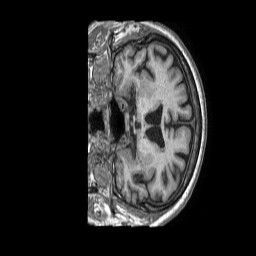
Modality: T1w
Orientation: coronal
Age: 54
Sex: male
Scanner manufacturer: philips
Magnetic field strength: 1.5 T
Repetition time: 0.007377 s
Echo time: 0.003362 s